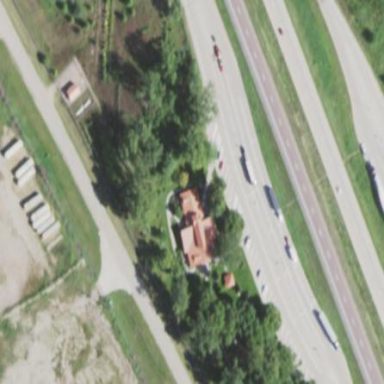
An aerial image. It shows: Rest area on the road.